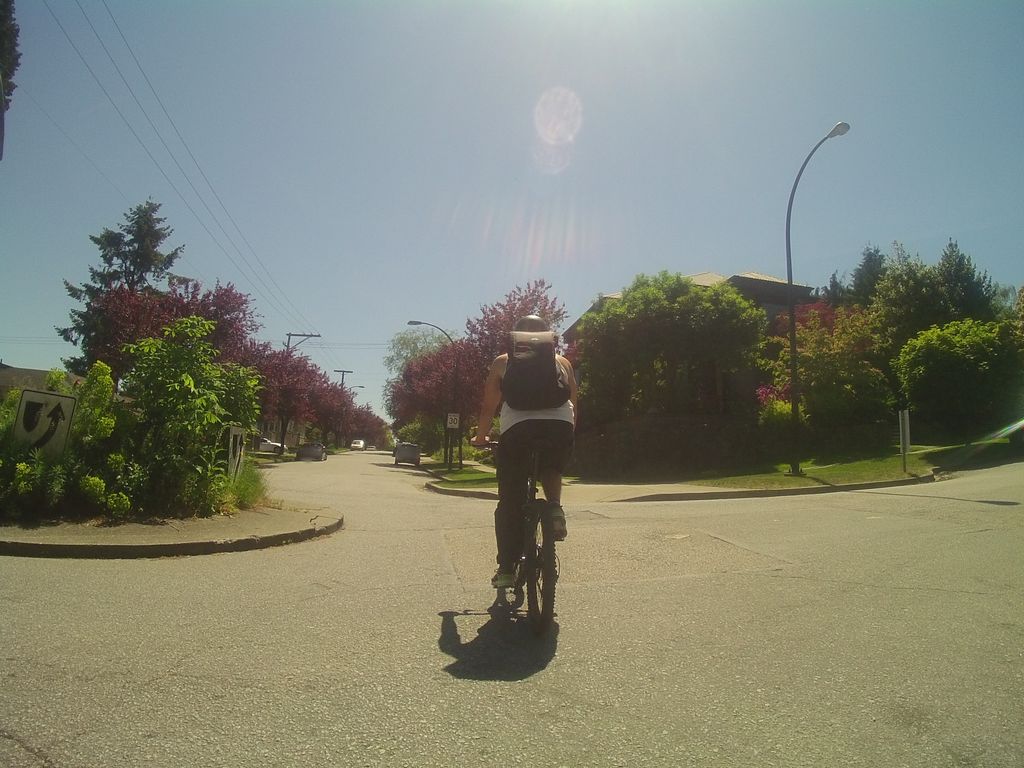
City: vancouver